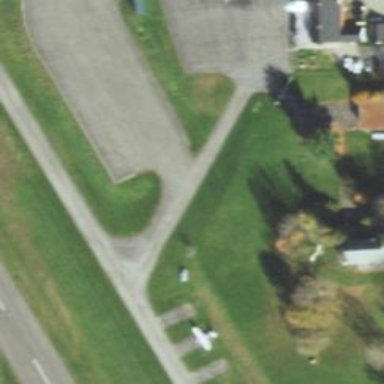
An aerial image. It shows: Image of taxiway at airport.